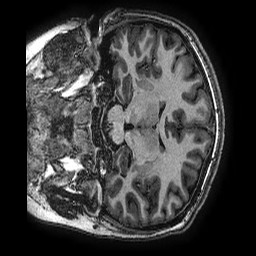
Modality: T1w
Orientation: coronal
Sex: female
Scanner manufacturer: ge
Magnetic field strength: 3 T
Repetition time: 0.00766 s
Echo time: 0.003476 s